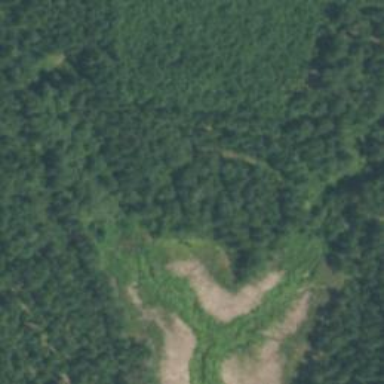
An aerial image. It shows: Forest with evergreen needle-leaved trees.